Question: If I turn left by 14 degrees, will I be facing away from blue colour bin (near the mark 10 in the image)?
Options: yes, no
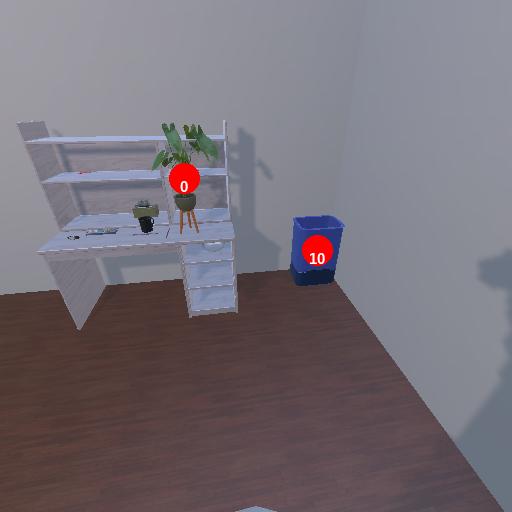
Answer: yes